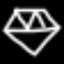
Label: diamond